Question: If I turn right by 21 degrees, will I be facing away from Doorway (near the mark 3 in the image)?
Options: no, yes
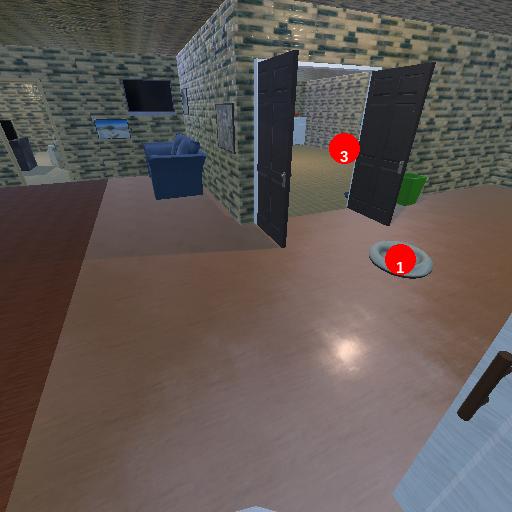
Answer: no